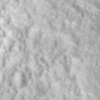
Label: not_dusty